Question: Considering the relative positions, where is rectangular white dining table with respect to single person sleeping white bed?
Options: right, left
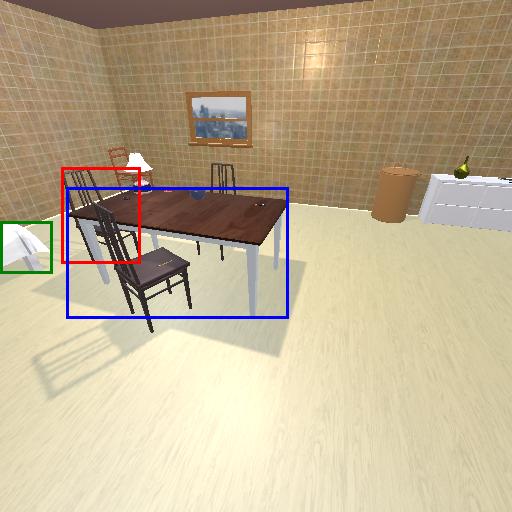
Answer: right